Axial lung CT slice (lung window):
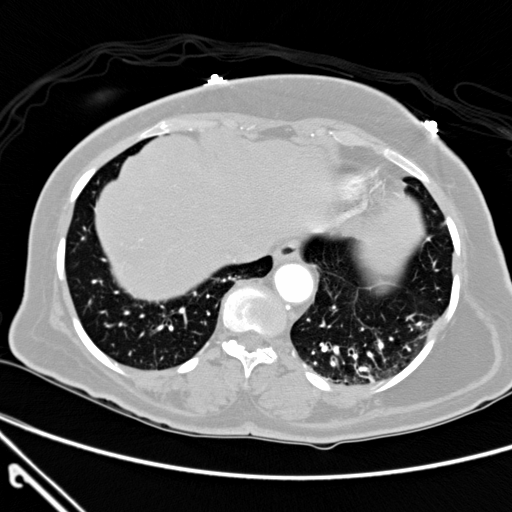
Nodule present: no